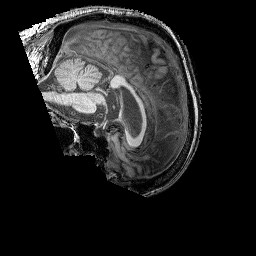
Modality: T1w
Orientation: sagittal
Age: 52
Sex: male
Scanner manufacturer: siemens
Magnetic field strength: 3 T
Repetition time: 2.25 s
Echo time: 0.00415 s